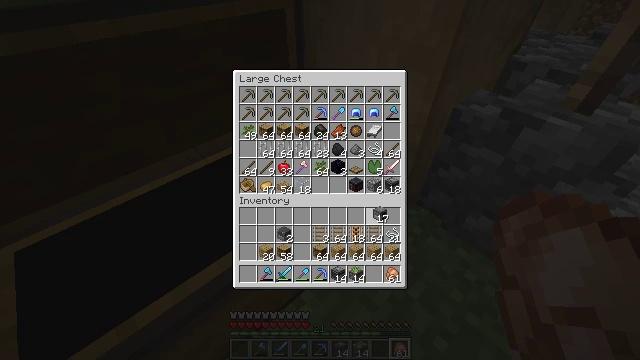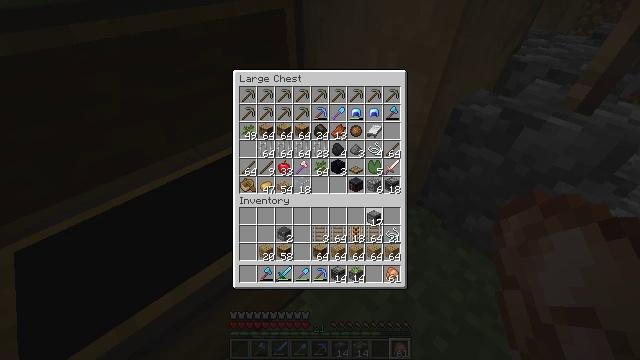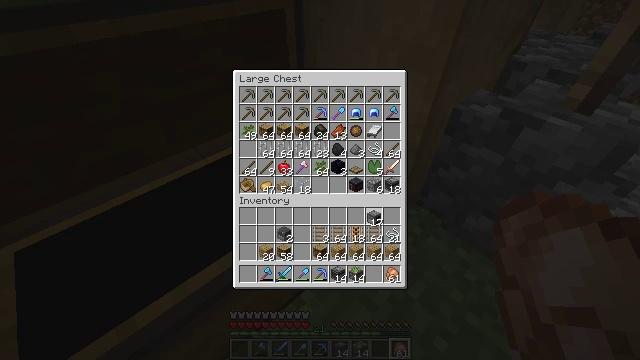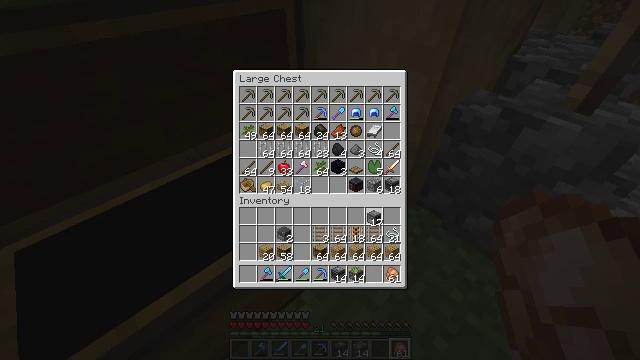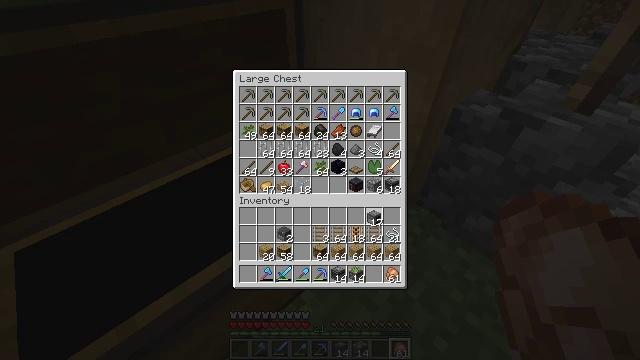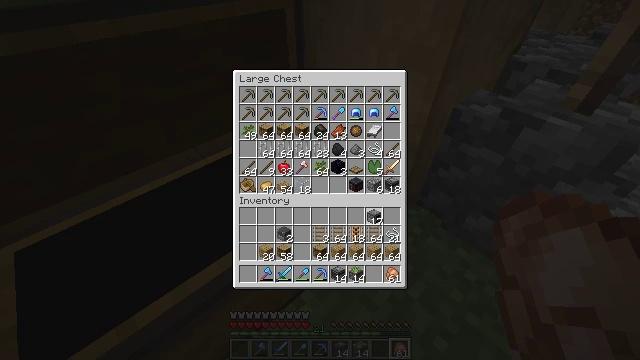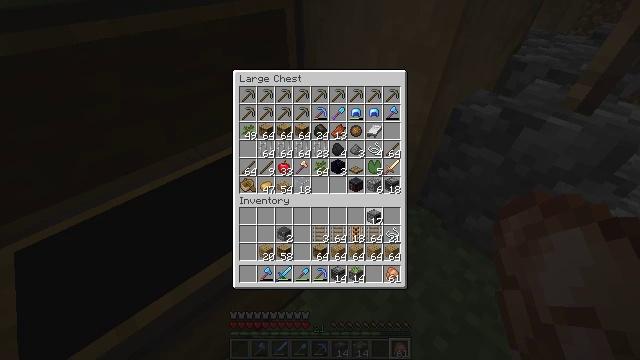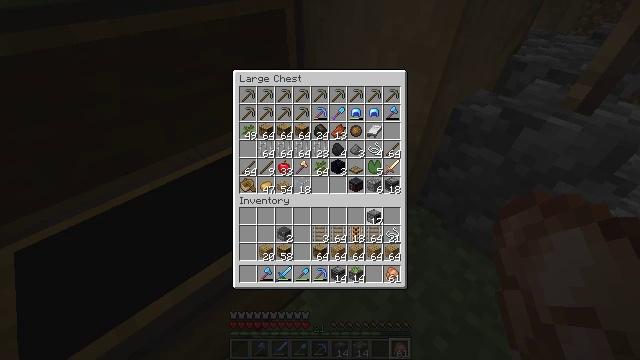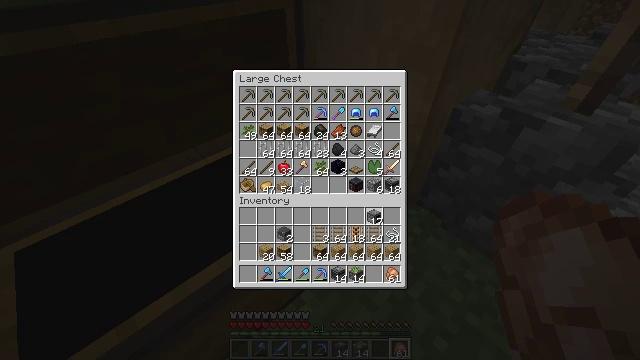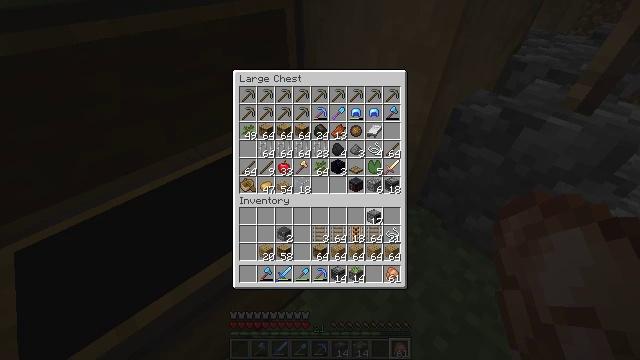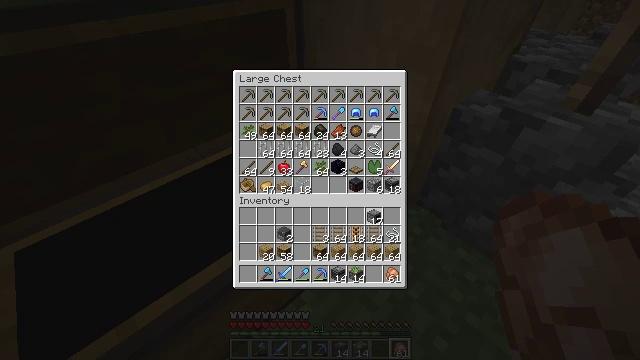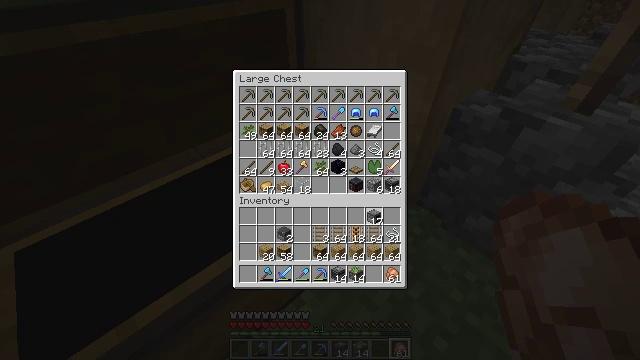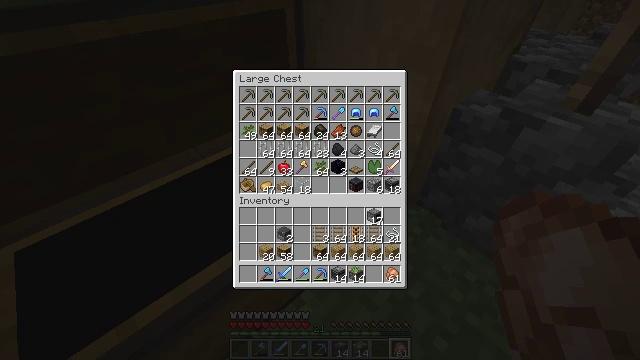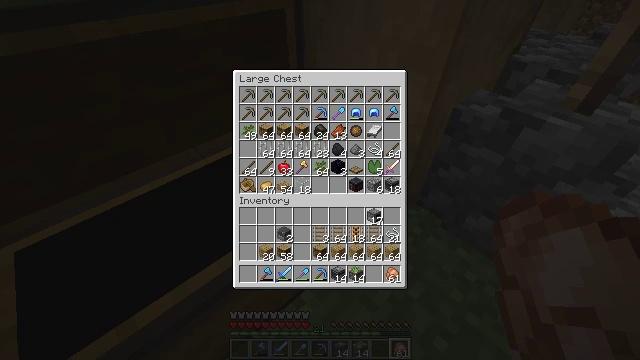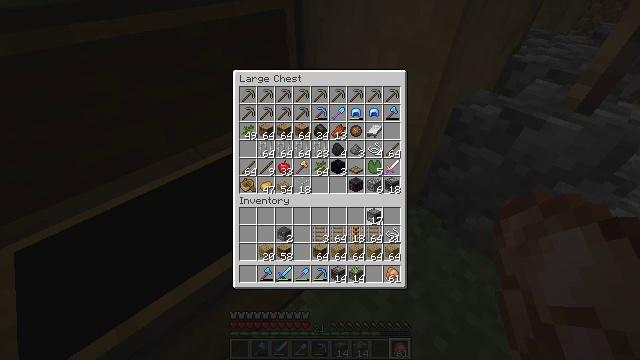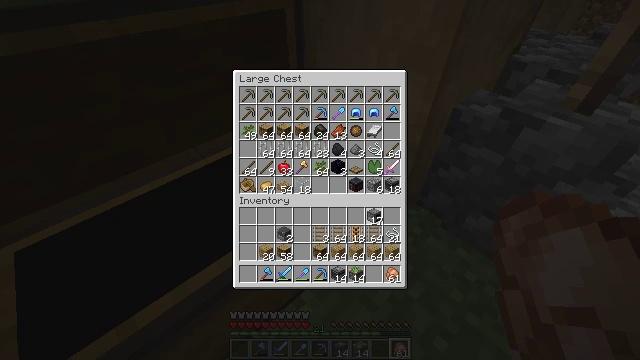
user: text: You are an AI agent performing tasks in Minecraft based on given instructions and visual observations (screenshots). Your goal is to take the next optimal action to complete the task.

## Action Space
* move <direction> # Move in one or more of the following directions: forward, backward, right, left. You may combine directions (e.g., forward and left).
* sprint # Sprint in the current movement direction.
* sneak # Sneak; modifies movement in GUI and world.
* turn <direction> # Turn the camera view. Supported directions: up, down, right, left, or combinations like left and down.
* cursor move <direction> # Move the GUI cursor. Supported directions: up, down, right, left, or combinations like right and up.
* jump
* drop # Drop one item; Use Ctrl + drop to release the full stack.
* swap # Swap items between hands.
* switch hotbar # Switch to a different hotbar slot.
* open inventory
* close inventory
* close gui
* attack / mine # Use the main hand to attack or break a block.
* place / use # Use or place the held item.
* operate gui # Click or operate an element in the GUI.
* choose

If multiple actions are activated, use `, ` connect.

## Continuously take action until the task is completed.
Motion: motion action
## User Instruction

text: Drop a furnace.
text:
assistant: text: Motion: no_op
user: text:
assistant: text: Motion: no_op
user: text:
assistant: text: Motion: no_op
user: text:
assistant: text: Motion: no_op
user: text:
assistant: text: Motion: no_op
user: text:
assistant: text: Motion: no_op
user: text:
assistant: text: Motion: no_op
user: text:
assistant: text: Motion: no_op
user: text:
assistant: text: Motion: no_op
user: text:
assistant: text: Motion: no_op
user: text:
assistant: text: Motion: no_op
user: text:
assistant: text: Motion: no_op
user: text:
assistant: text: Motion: no_op
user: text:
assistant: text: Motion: no_op
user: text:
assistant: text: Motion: no_op
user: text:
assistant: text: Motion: no_op
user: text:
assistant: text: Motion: no_op
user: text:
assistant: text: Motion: no_op
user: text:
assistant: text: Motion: no_op
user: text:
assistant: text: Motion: no_op
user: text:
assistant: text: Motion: no_op
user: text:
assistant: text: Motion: no_op
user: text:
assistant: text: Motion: no_op
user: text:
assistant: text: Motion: no_op
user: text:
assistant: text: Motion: no_op
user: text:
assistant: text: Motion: cursor move down
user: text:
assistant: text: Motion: cursor move down
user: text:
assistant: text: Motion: no_op
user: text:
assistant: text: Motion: no_op
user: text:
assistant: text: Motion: no_op